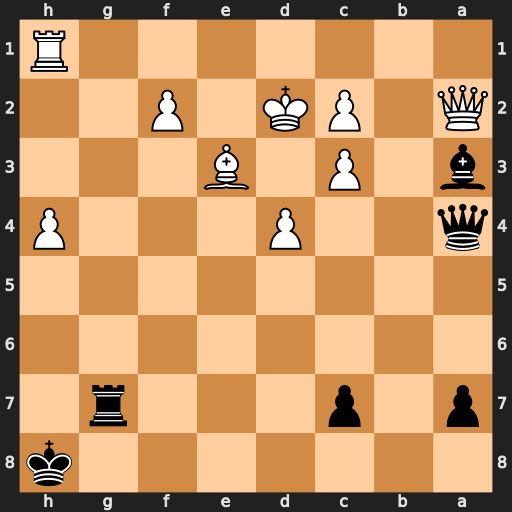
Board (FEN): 7k/p1p3r1/8/8/q2P3P/b1P1B3/Q1PK1P2/7R
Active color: b
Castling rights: -
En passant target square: -
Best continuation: Bc1+ Rxc1 Qxa2